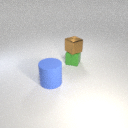
small green rubber cube below small brown metal cube